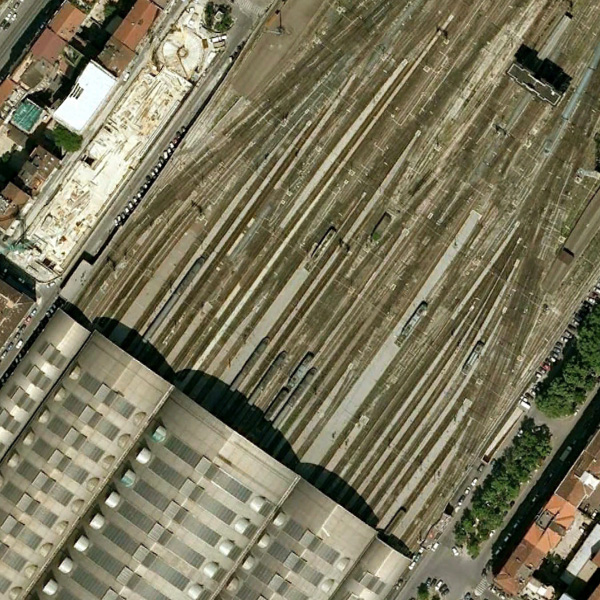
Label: RailwayStation